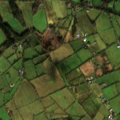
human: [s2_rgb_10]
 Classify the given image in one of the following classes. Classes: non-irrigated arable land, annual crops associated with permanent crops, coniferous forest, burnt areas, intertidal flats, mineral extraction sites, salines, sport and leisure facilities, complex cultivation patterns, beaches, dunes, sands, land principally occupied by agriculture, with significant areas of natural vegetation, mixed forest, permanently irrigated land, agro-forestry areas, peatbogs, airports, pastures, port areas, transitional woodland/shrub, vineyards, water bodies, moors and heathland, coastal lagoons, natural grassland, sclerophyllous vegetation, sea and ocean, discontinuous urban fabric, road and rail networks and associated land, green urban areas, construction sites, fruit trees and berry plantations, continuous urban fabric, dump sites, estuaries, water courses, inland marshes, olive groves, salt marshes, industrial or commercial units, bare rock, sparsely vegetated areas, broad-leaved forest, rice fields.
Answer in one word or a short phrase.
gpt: pastures, land principally occupied by agriculture, with significant areas of natural vegetation, mixed forest